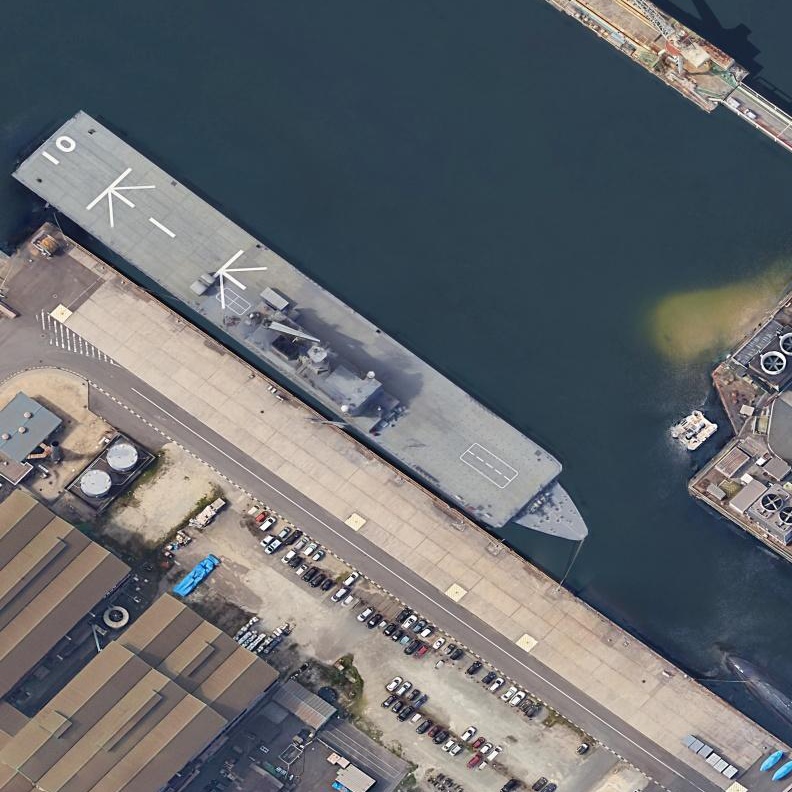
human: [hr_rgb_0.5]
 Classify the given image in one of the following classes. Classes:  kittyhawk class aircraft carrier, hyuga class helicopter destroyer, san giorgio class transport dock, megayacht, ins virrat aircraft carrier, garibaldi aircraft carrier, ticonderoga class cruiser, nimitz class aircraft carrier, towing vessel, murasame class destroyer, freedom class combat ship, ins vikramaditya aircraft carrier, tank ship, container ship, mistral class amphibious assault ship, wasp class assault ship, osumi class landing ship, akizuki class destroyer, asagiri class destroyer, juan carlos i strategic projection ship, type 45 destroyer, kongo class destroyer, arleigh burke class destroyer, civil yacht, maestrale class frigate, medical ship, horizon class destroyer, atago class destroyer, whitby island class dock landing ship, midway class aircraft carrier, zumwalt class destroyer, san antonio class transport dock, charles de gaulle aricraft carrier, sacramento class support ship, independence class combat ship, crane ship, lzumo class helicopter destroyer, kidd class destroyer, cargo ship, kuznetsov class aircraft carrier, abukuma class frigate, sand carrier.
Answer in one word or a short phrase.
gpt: Osumi class landing ship